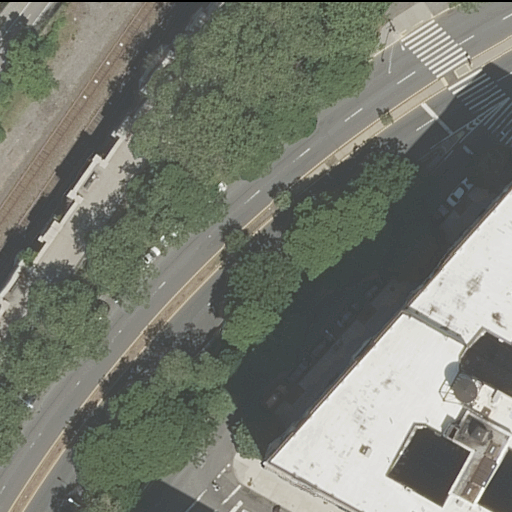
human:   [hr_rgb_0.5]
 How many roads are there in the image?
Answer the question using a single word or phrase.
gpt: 5

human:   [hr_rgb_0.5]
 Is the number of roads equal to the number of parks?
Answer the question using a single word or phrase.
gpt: no

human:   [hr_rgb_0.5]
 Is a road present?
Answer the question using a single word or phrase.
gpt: yes

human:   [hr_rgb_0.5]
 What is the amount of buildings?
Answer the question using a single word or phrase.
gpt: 2

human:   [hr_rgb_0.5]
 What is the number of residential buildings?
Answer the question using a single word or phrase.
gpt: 2

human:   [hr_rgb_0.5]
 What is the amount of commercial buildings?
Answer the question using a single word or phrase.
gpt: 0

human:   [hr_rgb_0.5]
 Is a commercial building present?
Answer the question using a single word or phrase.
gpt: no

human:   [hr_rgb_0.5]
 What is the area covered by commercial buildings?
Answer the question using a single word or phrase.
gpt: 0m2

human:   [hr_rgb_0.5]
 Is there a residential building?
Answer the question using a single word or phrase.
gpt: yes

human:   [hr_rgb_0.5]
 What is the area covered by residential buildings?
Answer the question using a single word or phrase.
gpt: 608m2

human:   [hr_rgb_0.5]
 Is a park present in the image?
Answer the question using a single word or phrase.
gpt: yes

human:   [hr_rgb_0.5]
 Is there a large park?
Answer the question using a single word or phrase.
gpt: yes

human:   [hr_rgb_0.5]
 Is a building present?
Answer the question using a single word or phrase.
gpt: yes

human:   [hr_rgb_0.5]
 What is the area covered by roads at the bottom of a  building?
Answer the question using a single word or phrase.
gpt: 0m2

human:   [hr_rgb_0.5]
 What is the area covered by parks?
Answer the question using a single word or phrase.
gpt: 5334m2

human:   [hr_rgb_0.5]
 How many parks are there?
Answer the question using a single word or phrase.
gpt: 1

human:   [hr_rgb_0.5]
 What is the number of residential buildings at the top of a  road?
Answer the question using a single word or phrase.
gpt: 1

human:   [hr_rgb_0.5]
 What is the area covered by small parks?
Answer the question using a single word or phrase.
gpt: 0m2

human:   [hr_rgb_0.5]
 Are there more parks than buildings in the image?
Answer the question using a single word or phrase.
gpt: no

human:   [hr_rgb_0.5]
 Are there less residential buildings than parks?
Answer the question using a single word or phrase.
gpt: no

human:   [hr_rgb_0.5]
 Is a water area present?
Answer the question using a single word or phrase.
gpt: no

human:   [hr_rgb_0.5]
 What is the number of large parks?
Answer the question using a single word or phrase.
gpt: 1

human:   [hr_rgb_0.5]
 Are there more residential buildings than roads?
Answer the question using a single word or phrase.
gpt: no

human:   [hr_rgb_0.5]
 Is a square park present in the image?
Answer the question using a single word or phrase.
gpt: no

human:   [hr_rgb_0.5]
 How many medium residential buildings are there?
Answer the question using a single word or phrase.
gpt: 2

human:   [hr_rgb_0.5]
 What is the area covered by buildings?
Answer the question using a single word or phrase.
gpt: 608m2

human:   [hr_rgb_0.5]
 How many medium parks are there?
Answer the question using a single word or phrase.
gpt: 0

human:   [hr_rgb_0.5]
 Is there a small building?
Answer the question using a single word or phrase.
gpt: no

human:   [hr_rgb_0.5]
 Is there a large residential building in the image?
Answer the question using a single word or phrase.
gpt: no

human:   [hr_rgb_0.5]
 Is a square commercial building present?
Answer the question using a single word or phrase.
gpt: no

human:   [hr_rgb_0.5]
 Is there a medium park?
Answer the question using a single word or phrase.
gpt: no

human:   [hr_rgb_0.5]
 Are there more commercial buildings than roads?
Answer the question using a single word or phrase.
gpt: no

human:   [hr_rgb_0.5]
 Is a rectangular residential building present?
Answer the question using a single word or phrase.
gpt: yes

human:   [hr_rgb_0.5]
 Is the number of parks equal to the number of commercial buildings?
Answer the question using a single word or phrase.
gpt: no

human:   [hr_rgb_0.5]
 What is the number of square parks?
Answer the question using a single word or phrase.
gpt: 0

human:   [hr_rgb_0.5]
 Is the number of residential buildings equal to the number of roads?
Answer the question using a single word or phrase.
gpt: no

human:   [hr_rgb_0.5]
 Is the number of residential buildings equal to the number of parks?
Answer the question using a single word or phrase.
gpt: no

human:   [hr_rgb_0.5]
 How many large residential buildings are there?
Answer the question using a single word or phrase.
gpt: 0

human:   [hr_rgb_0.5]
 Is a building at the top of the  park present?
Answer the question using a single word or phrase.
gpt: yes

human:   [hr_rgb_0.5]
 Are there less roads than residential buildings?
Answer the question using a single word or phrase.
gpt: no

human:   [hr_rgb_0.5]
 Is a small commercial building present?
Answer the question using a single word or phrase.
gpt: no

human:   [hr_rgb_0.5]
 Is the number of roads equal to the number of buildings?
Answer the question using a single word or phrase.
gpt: no

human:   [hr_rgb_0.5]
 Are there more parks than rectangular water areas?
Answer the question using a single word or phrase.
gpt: yes

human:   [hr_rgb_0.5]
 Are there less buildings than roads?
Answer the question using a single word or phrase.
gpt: yes

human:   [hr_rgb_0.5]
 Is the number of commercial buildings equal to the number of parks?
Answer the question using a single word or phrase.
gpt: no

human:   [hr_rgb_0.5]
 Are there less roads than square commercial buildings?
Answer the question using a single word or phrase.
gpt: no

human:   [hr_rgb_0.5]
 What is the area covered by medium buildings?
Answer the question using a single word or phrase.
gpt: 608m2

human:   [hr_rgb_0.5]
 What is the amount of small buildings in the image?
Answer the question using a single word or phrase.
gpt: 0

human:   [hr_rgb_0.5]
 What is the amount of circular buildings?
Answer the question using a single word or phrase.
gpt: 0

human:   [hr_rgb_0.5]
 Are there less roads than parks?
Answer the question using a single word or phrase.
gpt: no

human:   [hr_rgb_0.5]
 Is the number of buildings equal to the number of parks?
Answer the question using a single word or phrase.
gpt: no

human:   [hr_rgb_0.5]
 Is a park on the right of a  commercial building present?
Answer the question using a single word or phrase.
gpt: no

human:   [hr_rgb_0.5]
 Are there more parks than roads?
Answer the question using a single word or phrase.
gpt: no

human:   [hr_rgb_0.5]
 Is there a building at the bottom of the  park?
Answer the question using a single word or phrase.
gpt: no

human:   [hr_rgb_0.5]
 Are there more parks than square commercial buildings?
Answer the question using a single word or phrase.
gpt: yes

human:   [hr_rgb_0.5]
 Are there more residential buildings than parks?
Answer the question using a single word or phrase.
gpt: yes

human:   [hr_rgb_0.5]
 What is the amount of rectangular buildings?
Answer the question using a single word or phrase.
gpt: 2

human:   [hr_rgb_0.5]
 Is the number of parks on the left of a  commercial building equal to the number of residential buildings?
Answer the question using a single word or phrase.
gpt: no

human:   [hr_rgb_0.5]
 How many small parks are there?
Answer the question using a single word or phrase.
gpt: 0

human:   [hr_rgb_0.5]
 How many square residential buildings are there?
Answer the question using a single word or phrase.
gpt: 0

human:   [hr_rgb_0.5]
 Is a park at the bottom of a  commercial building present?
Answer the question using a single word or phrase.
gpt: no

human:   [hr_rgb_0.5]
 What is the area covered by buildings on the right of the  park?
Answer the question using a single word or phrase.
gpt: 608m2

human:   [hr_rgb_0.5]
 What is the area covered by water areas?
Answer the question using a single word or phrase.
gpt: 0m2

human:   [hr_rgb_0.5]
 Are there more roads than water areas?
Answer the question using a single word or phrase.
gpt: yes